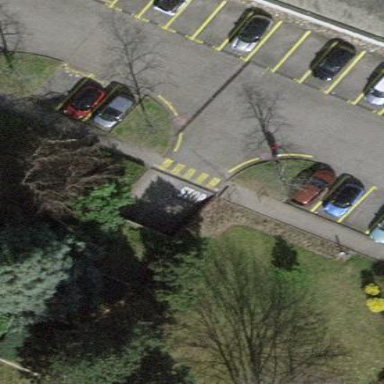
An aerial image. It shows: Parking area with surface.